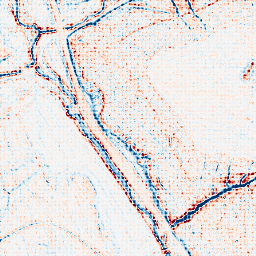
Category: edge_preserving
Decomposition family: anisotropic_diffusion
Decomposition parameters: iterations: 5
kappa: 50
gamma: 0.2
Upsampling method: sinc_blackman
Upsampling parameters: scale: 4
kernel_size: 4
Upsampling scale: 4